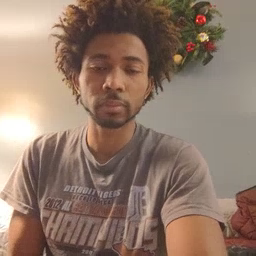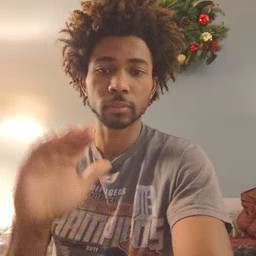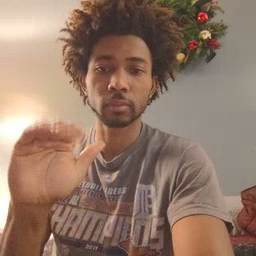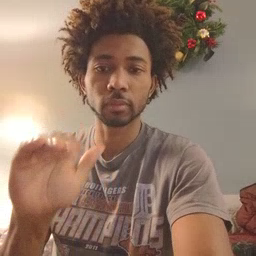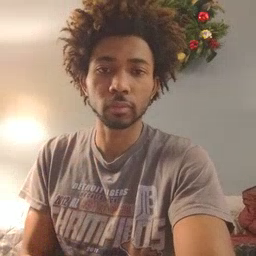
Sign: bye